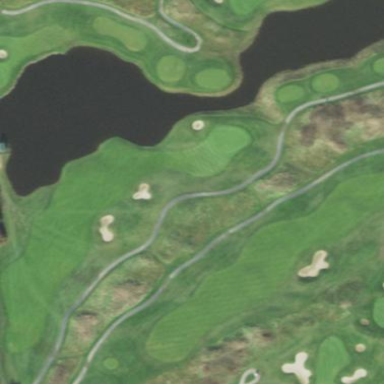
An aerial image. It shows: Golf fairway in the image.